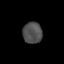
Tissue: skin
Cell type: Endothelial cells
Senescence score: 0.6943
Nuclear area (px): 405
Mean DAPI intensity: 78.951